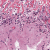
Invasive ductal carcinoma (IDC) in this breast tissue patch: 0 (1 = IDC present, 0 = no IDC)